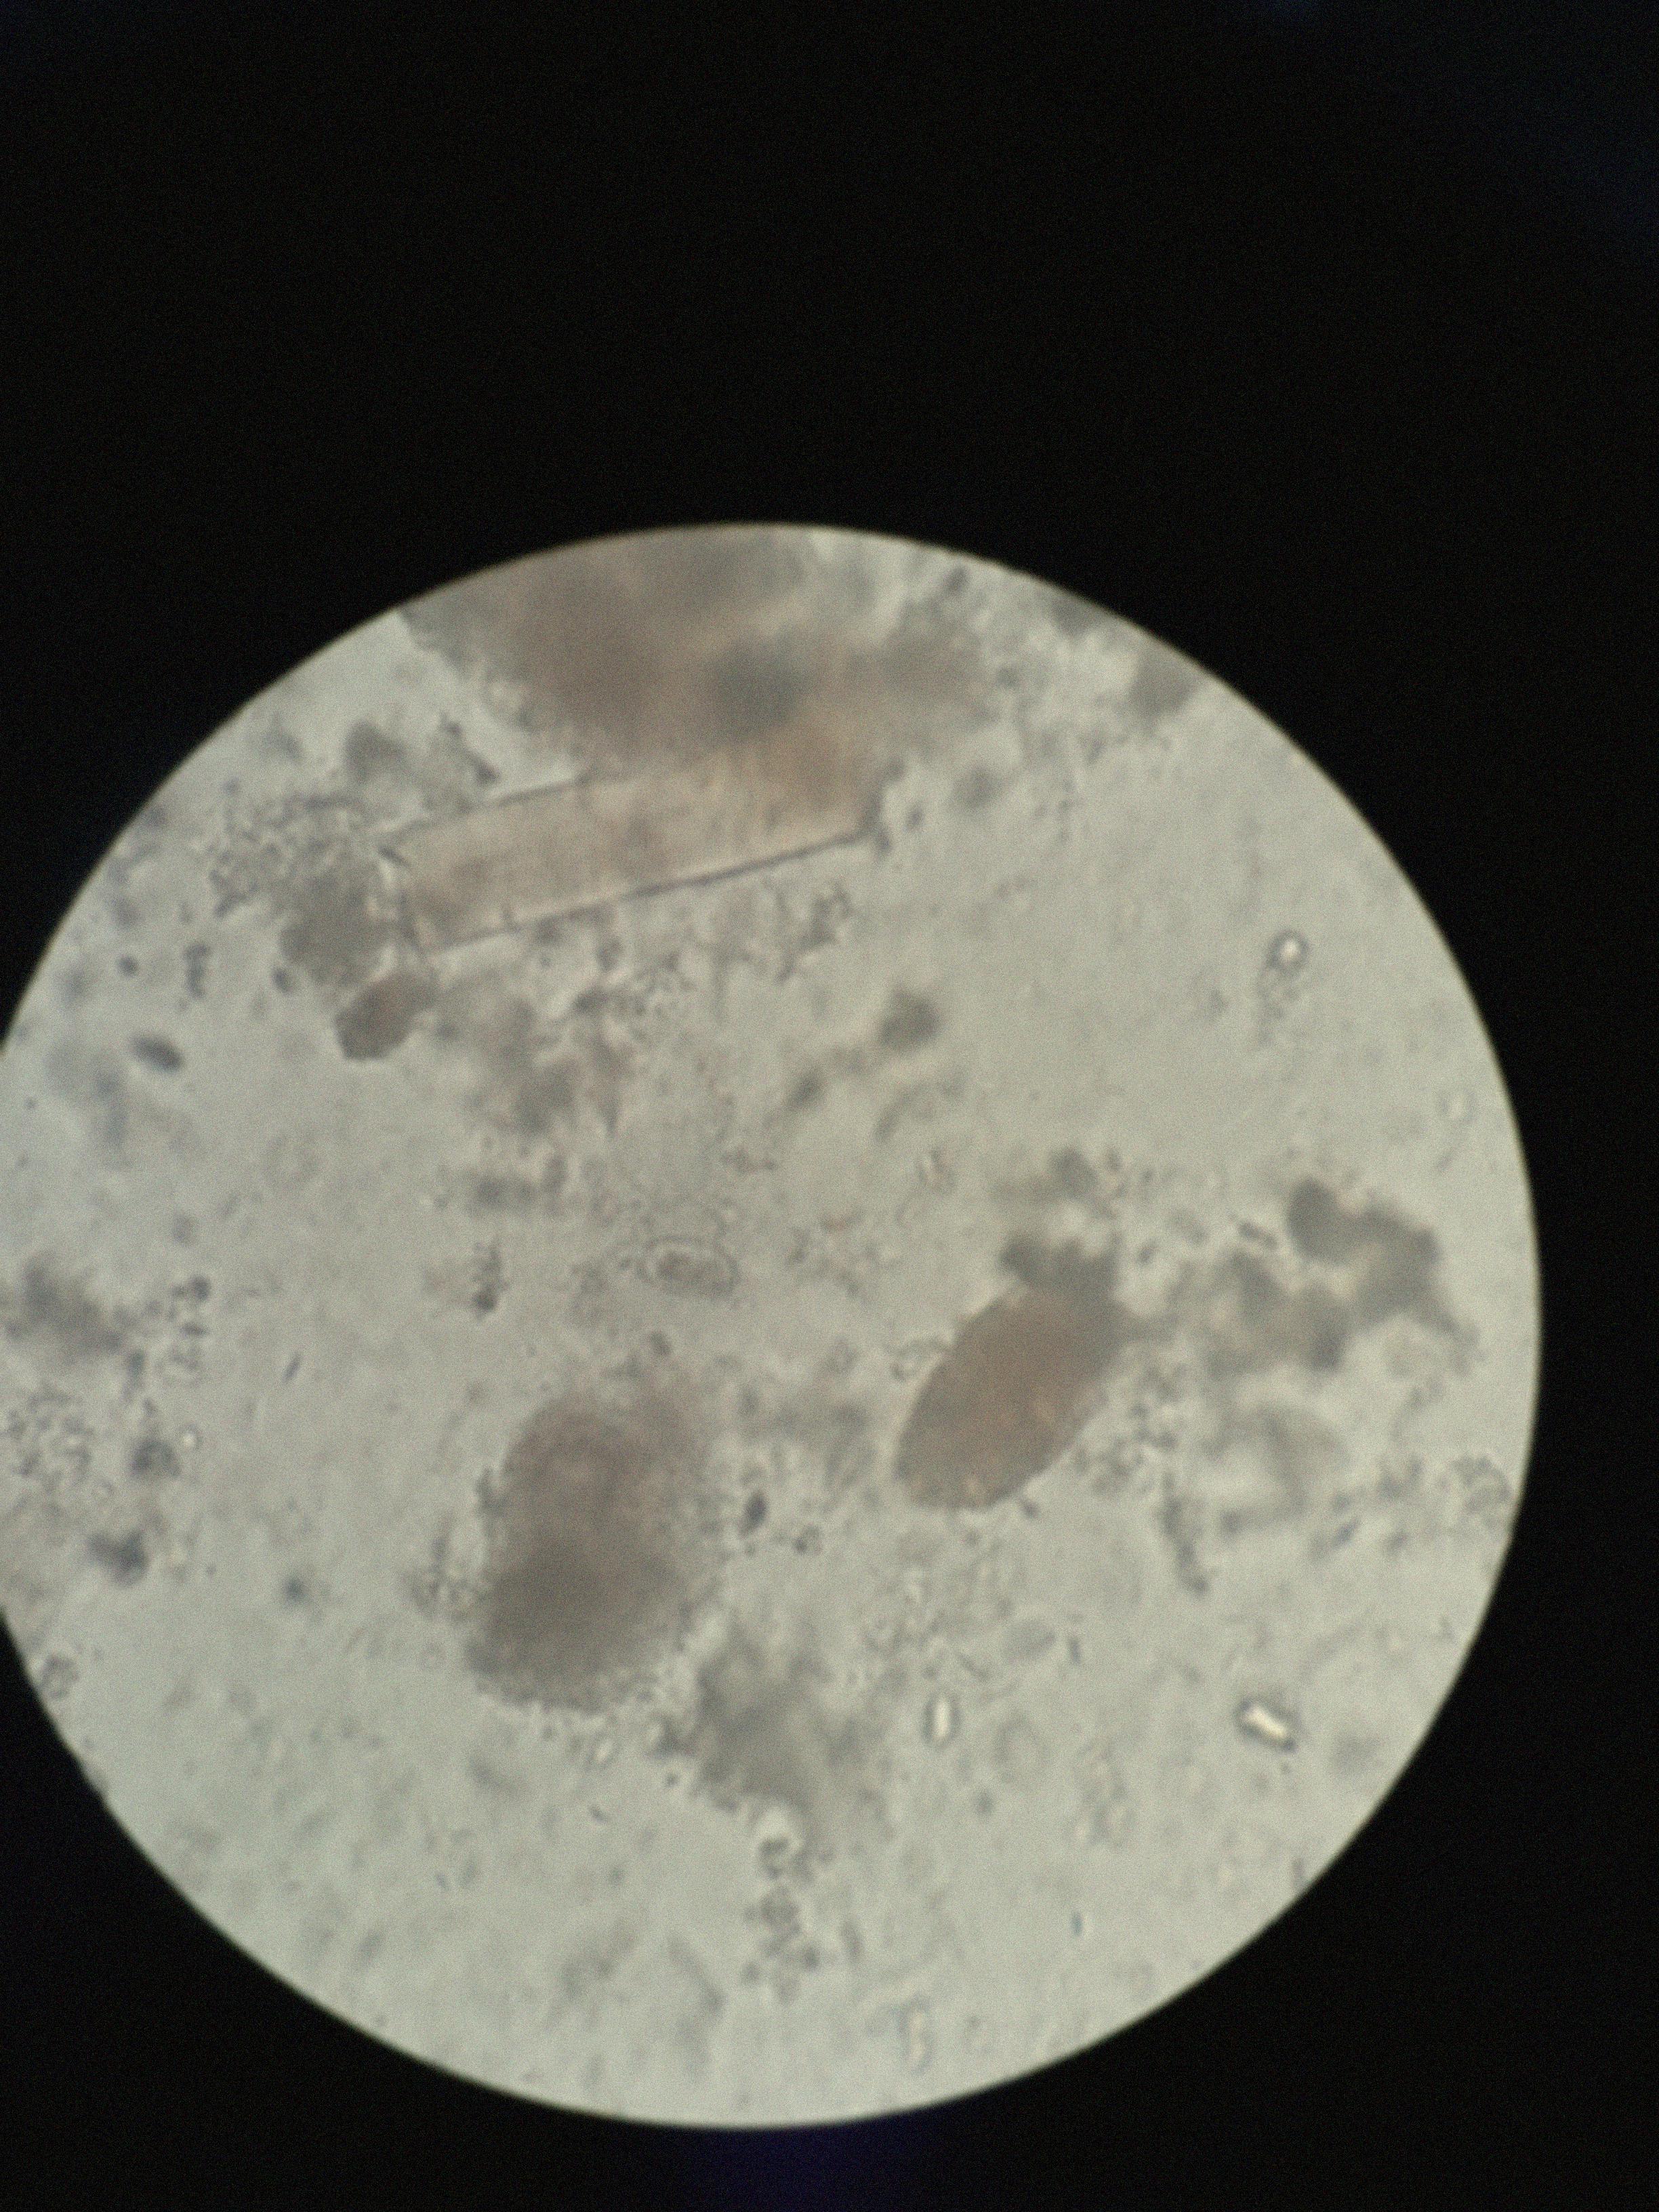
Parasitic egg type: Capillaria philippinensis